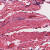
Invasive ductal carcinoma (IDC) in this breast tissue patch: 0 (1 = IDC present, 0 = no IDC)